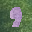
Label: 9